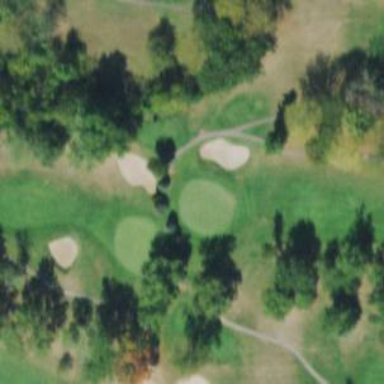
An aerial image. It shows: Pathway for golfing.